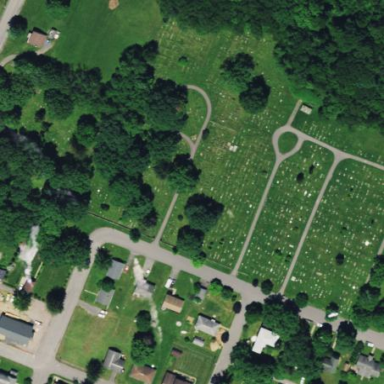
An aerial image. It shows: Cemetery.